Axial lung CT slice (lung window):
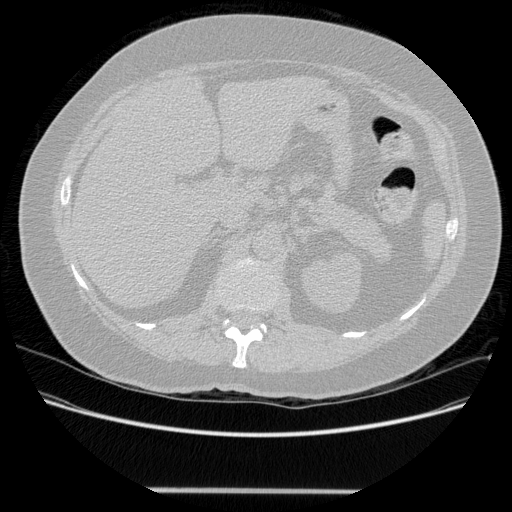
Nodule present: no